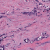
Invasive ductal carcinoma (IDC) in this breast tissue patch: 1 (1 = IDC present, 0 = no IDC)